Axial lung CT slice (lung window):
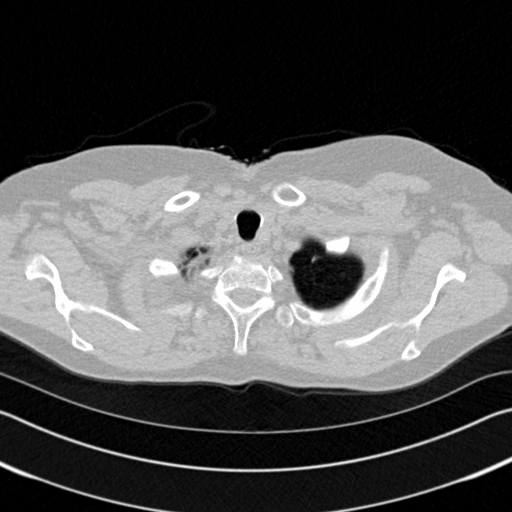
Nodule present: no